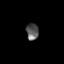
Tissue: skin
Cell type: Epithelial cells
Senescence score: 0.2582
Nuclear area (px): 200
Mean DAPI intensity: 91.37